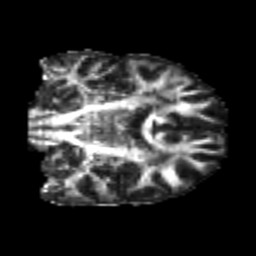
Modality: FA
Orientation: coronal
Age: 24
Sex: male
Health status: healthy
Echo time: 0.074 s